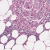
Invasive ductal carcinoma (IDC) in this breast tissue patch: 1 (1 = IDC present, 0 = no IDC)